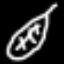
Label: leaf